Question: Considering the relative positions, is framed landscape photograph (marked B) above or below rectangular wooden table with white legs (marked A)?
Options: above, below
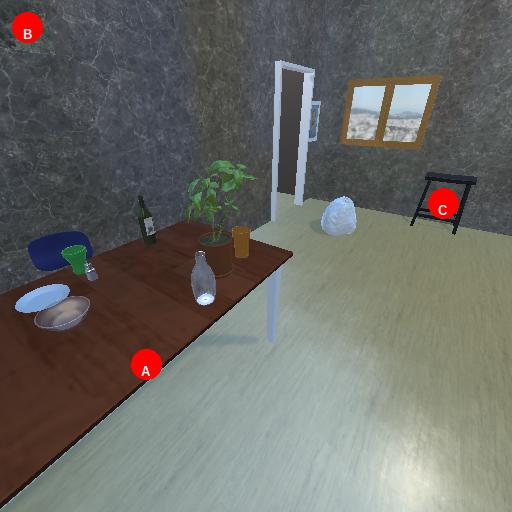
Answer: above